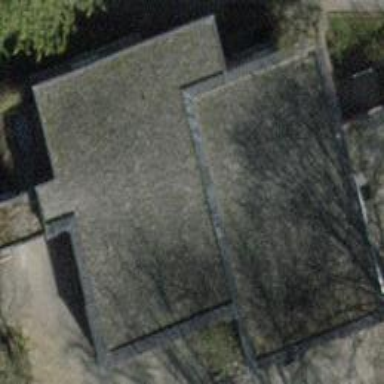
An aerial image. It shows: Kindergarten building.